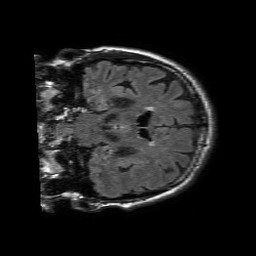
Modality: FLAIR
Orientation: coronal
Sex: male
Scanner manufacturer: philips
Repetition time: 11 s
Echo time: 0.125 s